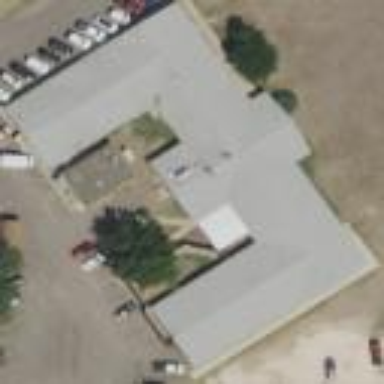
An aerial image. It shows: Nursing home building.